Field crop: maize
Growth stage: 2
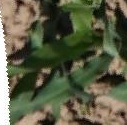
Species: maize